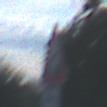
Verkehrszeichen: BeweglicheBruecke
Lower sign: RichtungsangabeDurchPfeile2
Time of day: MorningAfternoon
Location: Outdoor (Nature)
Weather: PartlyCloudy
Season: NotSpecified
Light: Natural